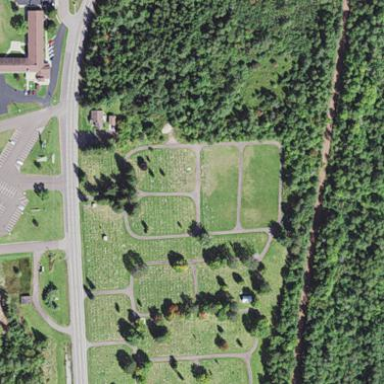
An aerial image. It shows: Cemetery.